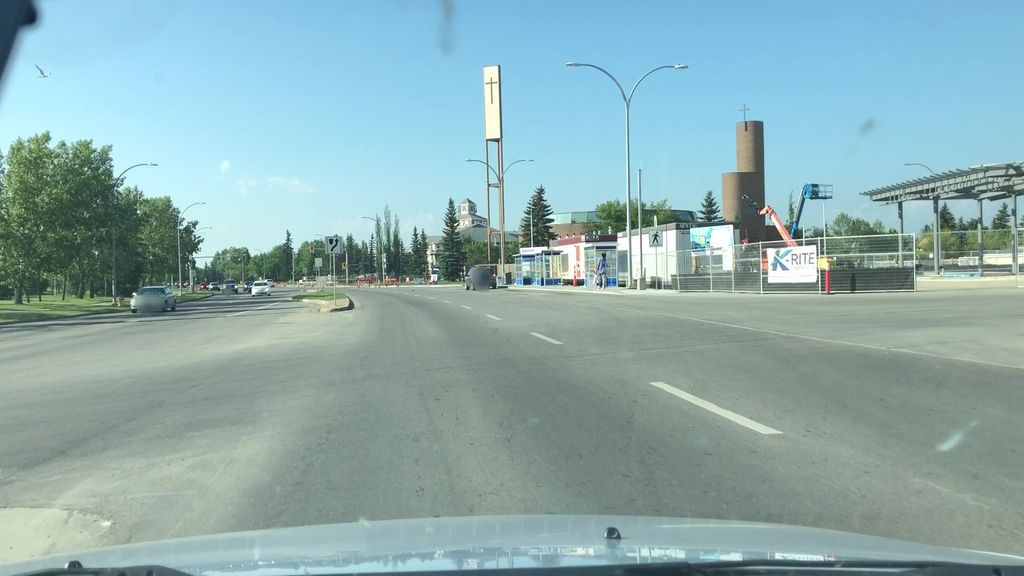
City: edmonton